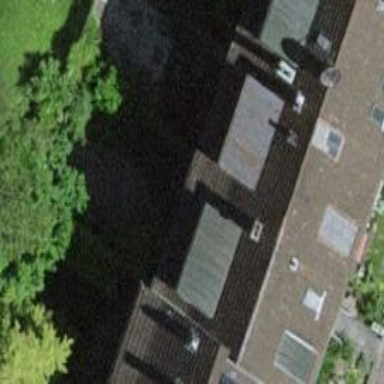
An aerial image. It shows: Terrace building.